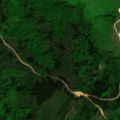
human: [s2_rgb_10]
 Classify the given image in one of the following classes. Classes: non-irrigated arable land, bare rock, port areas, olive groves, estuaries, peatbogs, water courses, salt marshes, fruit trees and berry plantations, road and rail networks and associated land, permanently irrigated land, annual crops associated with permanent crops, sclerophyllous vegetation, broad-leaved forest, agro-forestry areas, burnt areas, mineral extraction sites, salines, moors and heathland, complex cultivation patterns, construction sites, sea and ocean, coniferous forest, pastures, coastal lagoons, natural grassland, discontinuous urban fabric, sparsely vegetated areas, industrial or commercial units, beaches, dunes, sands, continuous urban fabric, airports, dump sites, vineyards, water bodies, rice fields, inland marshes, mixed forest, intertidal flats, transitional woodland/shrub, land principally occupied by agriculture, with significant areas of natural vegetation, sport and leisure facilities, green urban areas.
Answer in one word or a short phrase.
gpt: broad-leaved forest, mixed forest, natural grassland, transitional woodland/shrub